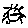
Label: sun